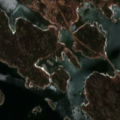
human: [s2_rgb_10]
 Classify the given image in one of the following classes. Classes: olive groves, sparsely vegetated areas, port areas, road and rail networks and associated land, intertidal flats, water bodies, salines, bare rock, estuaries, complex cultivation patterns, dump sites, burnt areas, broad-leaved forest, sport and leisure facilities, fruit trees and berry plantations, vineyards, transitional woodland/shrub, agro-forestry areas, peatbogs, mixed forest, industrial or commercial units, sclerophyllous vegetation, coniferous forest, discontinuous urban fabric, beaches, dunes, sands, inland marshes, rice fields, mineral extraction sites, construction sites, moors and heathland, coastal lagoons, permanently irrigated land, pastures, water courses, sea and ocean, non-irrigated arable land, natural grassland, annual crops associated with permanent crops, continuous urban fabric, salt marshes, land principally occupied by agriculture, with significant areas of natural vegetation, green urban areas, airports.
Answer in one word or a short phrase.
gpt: broad-leaved forest, bare rock, sea and ocean